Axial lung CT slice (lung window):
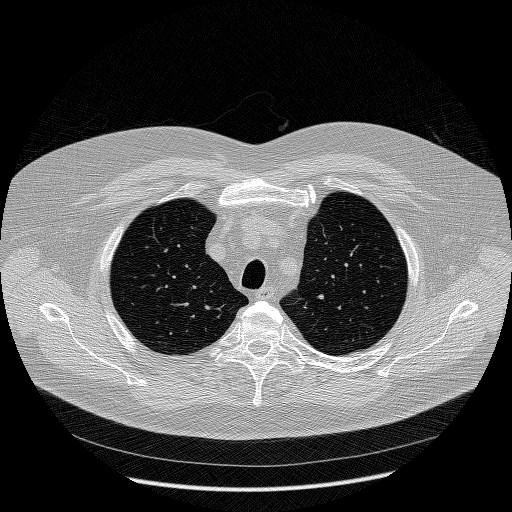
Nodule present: no